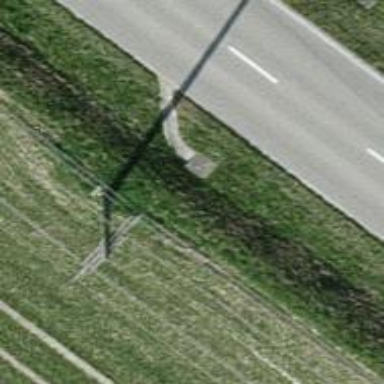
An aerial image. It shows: Power pole.